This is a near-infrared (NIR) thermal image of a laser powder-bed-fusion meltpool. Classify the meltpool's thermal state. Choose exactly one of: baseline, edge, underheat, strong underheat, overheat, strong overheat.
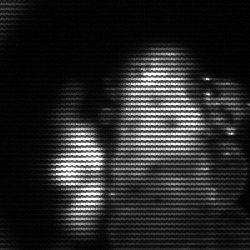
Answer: strong underheat